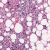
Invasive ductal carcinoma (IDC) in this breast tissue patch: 1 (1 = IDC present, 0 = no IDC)